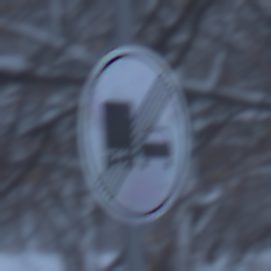
Verkehrszeichen: EndeUeberholverbotKraftfahrzeuge
Umgebung: Outdoor, Nature
Tageszeit: Midday
Wetter: Overcast
Licht: Natural
Jahreszeit: Winter
Kontrast: LowContrast